Question: I am trying to instantiate a new view controller in my storyboard with this code but it does nothing and stays on the old storyboard.
Here is the code:
'''
(void)menuSelect:(id)sender {
UIButton *button = (UIButton*) sender;
switch (button.tag) {
case 0: {
HomeViewController *hc=[[UIStoryboard storyboardWithName:@"Main" bundle:nil] instantiateViewControllerWithIdentifier:@"Home"];
[self presentViewController:hc animated:YES completion:nil];
break;
}
'''
The storyboard file name is Main.Storyboard and the id for the viewController is Profile.
Here is the image of what the storyboard looks like:

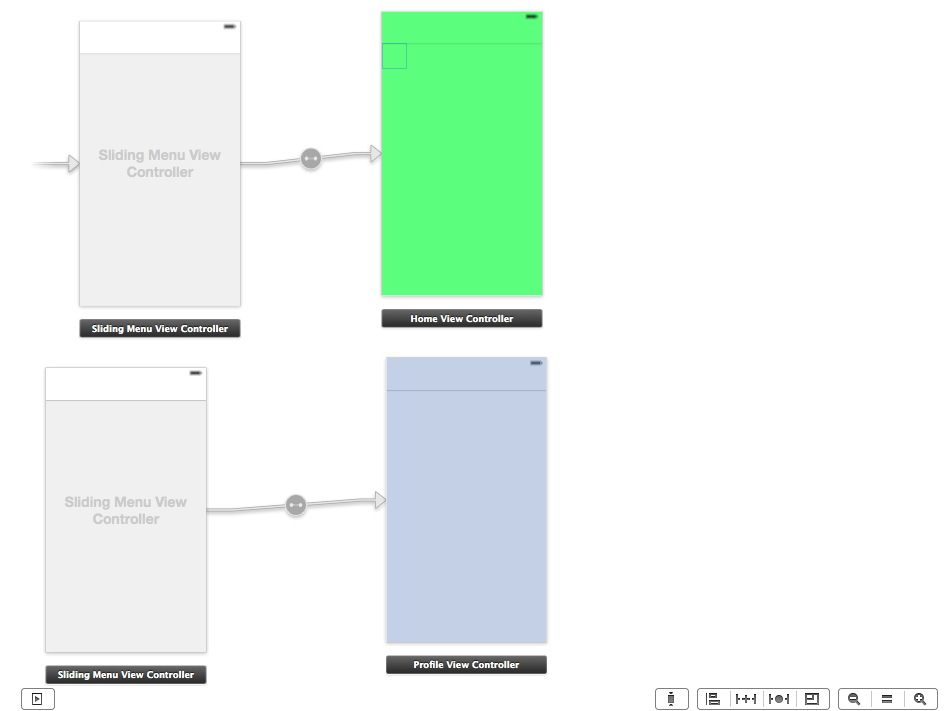
Answer: # Issue
You are passing "home" as an indentifier of 'HomeViewController', while it is "profile". So what you are telling to program is: Get the 'storyboard' with the name "main", instantiate the 'HomeViewController' with identifier "home".
# Solution
'''
HomeViewController *hc=[[UIStoryboard storyboardWithName:@"Main" bundle:nil] instantiateViewControllerWithIdentifier:@"Profile"];
[self presentViewController:hc animated:YES completion:nil];
'''